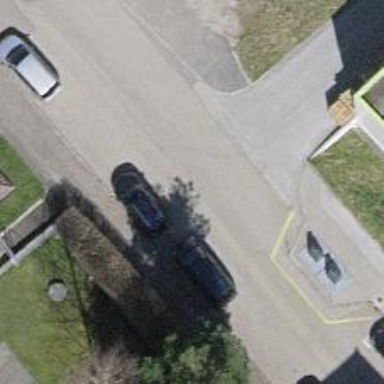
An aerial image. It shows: Residential road with asphalt surface. Both sides have sidewalks.